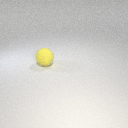
large yellow rubber sphere